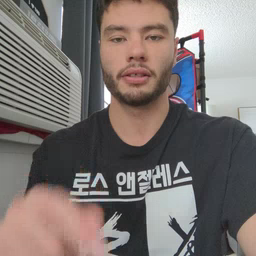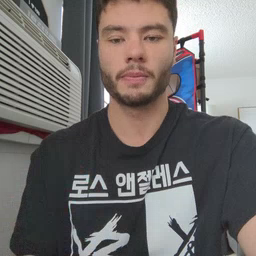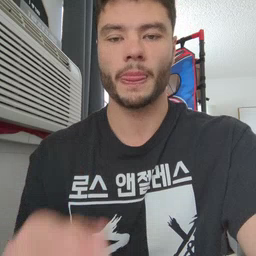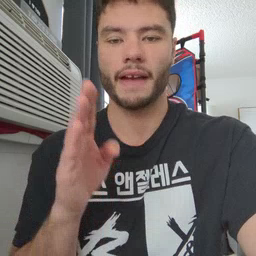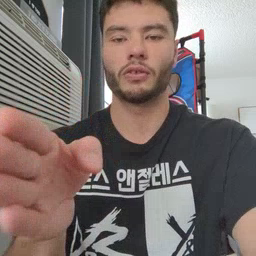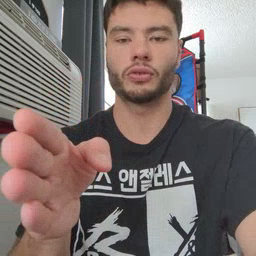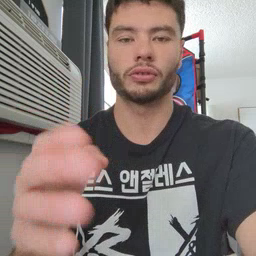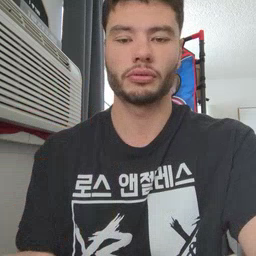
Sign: after